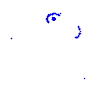
Particle: proton